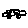
Label: car